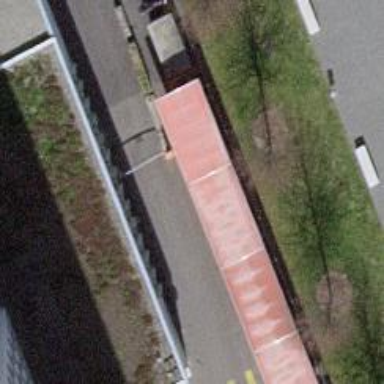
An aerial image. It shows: Lift gate barrier.